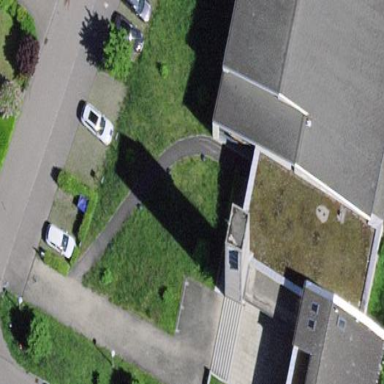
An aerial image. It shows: Building that is place of worship.